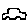
Label: car